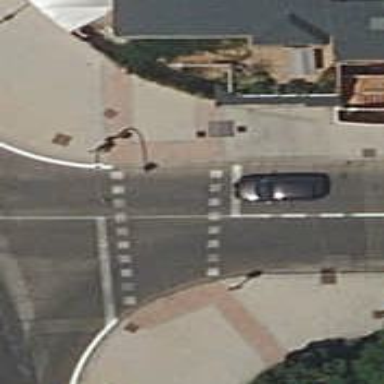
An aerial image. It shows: Road crossing with traffic signals.